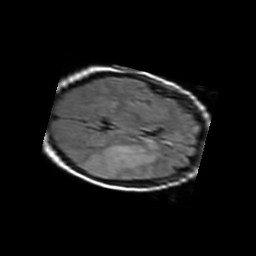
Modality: FLAIR
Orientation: axial
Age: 31
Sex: female
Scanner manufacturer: philips
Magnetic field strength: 1.5 T
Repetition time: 6 s
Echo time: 0.12 s